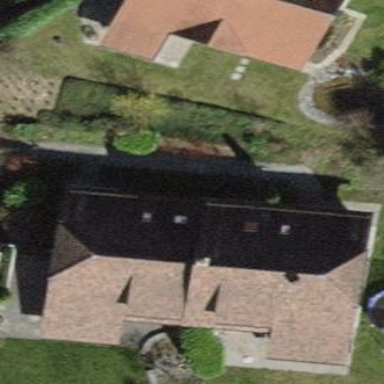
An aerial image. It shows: Building with tiled roof.